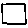
Label: square